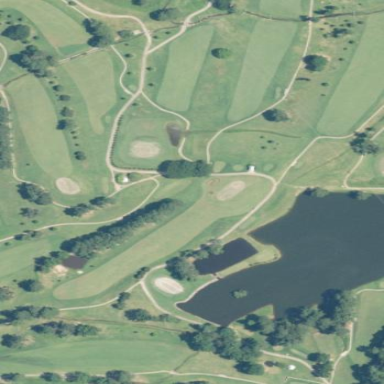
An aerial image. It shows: Golf course.